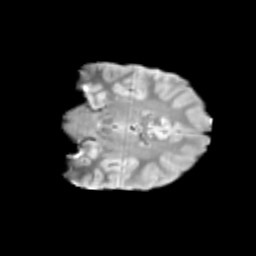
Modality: T2w
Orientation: coronal
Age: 10
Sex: male
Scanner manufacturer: siemens
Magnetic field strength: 3 T
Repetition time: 3.8 s
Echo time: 0.07 s